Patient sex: F
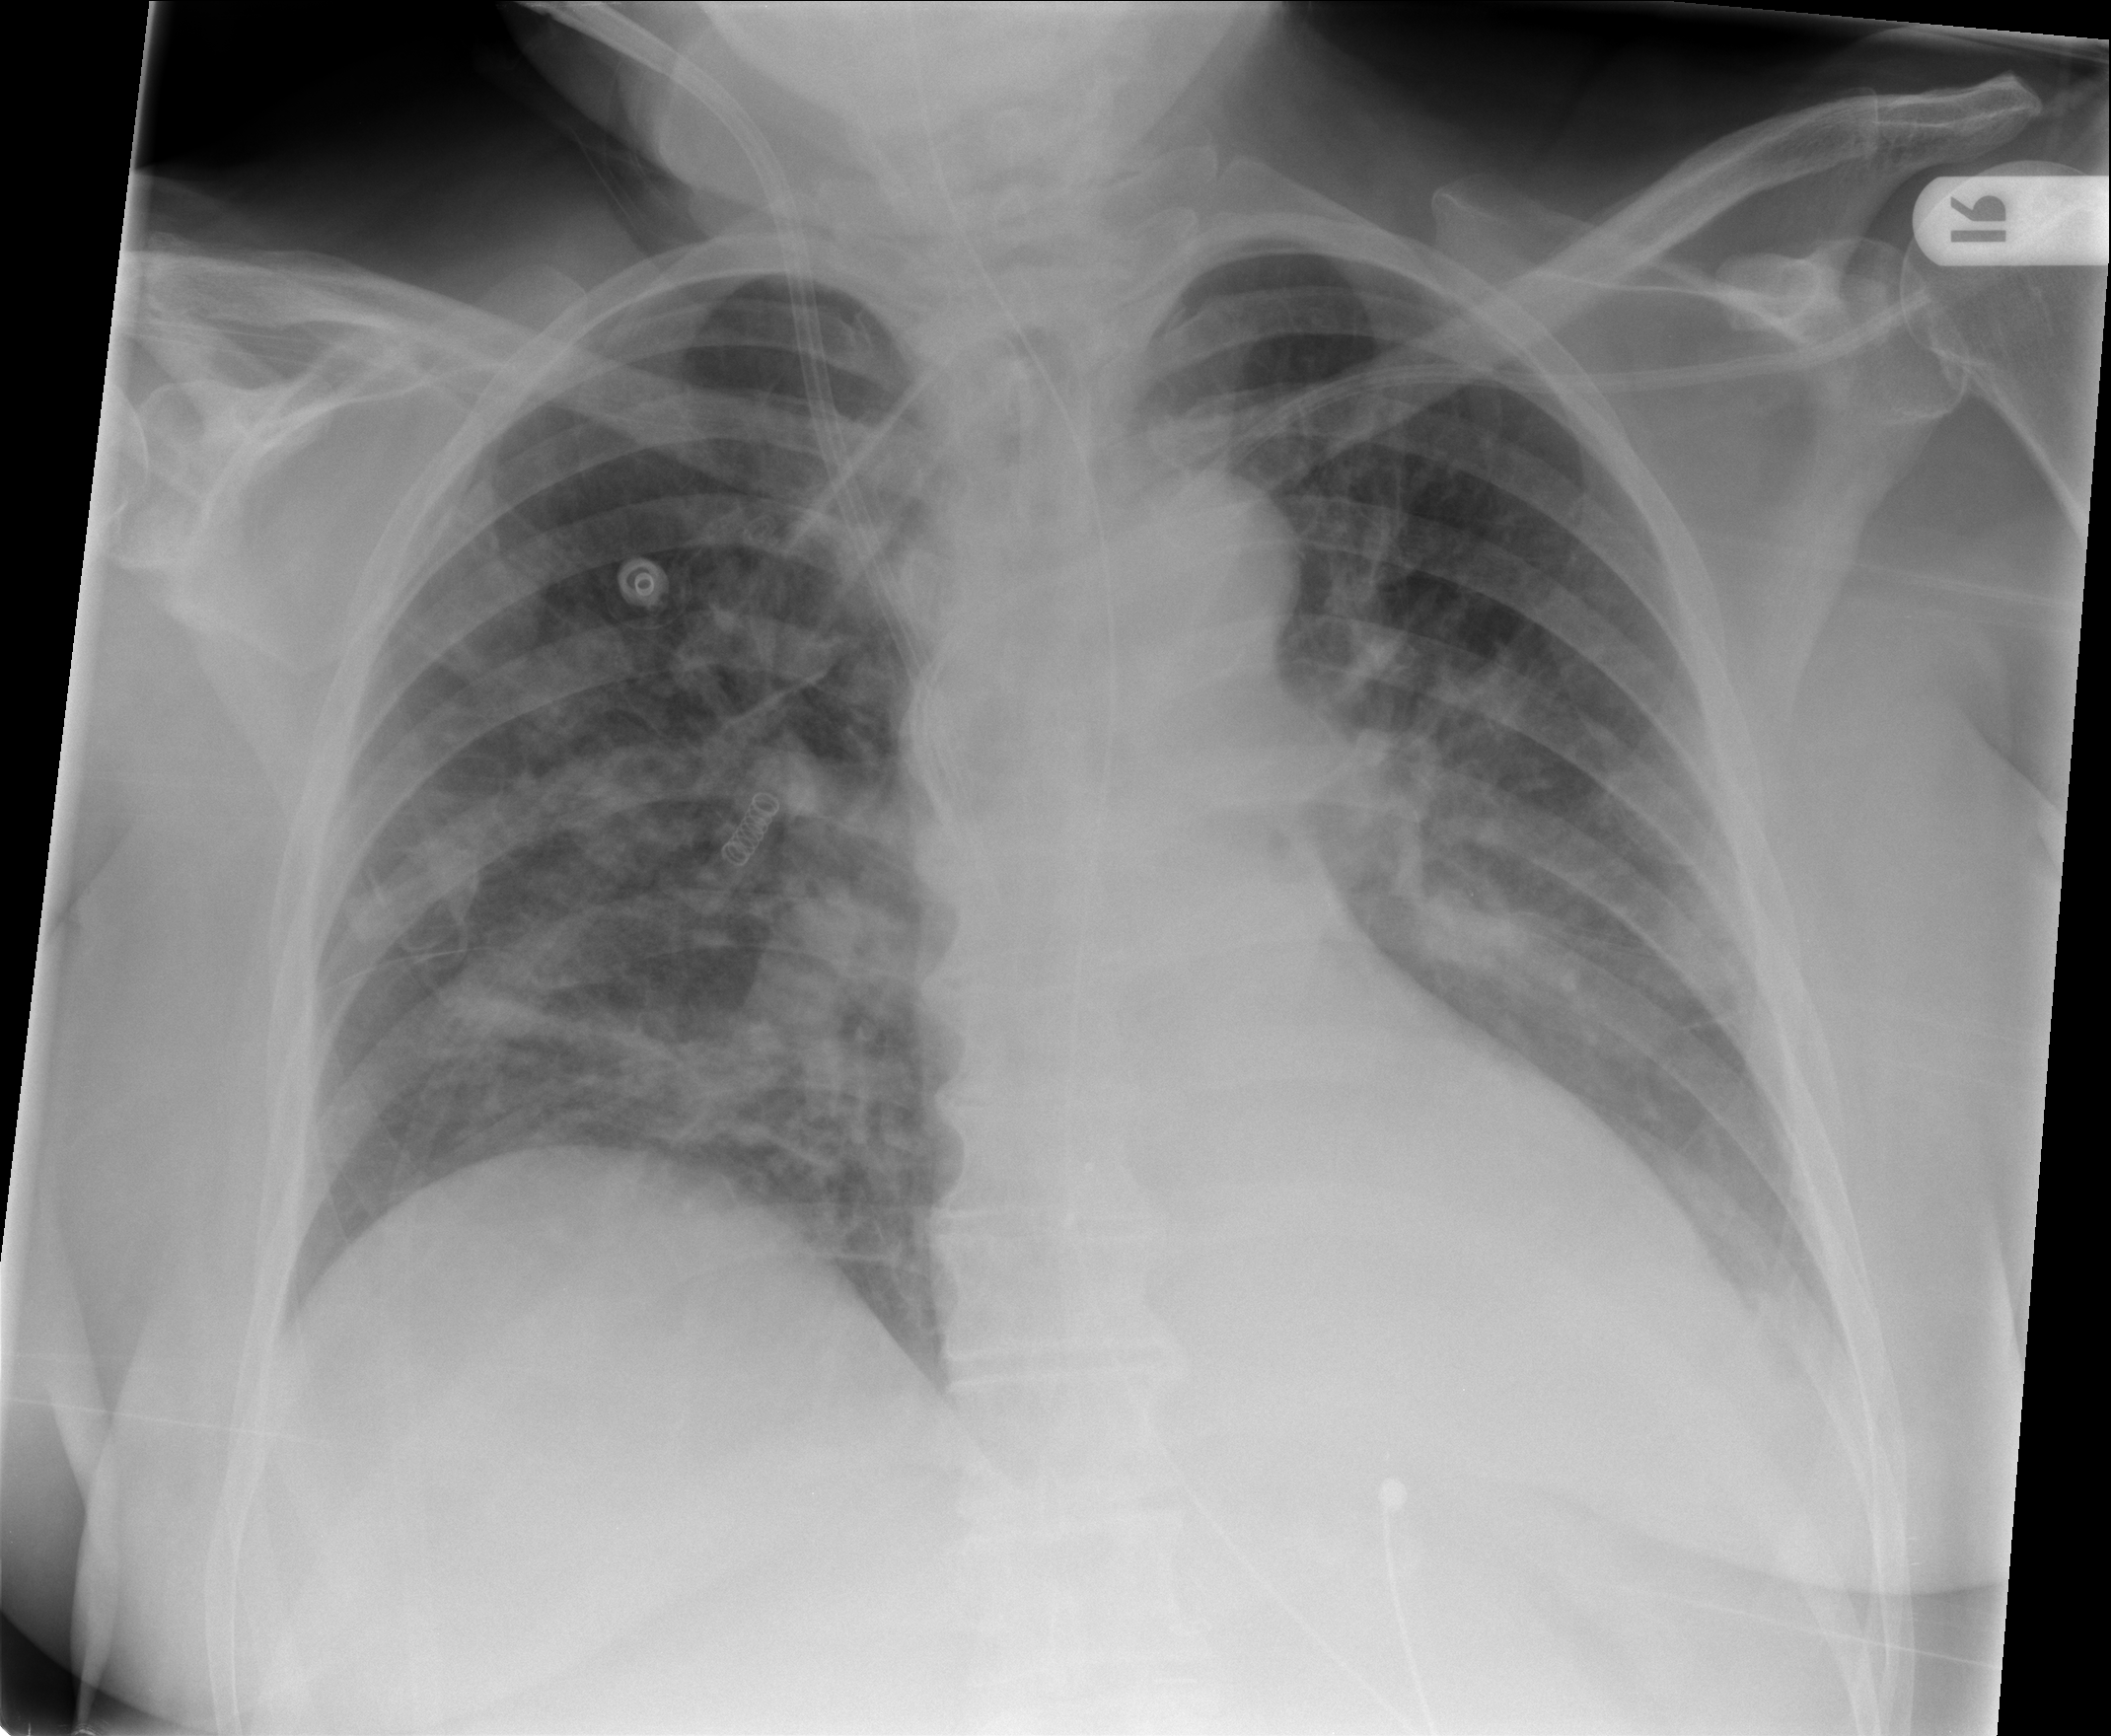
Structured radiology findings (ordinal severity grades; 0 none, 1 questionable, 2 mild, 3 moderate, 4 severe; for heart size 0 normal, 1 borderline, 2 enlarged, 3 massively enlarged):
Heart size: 2
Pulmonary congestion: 2
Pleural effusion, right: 0
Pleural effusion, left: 1
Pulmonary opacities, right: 1
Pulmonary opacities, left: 1
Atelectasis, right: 2
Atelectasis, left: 0